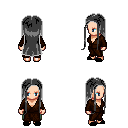
a pixel art fantasy rpg character, female body template, human, light skin, brown robe, teal pants, gray extra-long hairstyle, black slippers, four views (front, back, left, right), 2x2 character sprite sheet, small pixel art, hard edges, no anti-aliasing